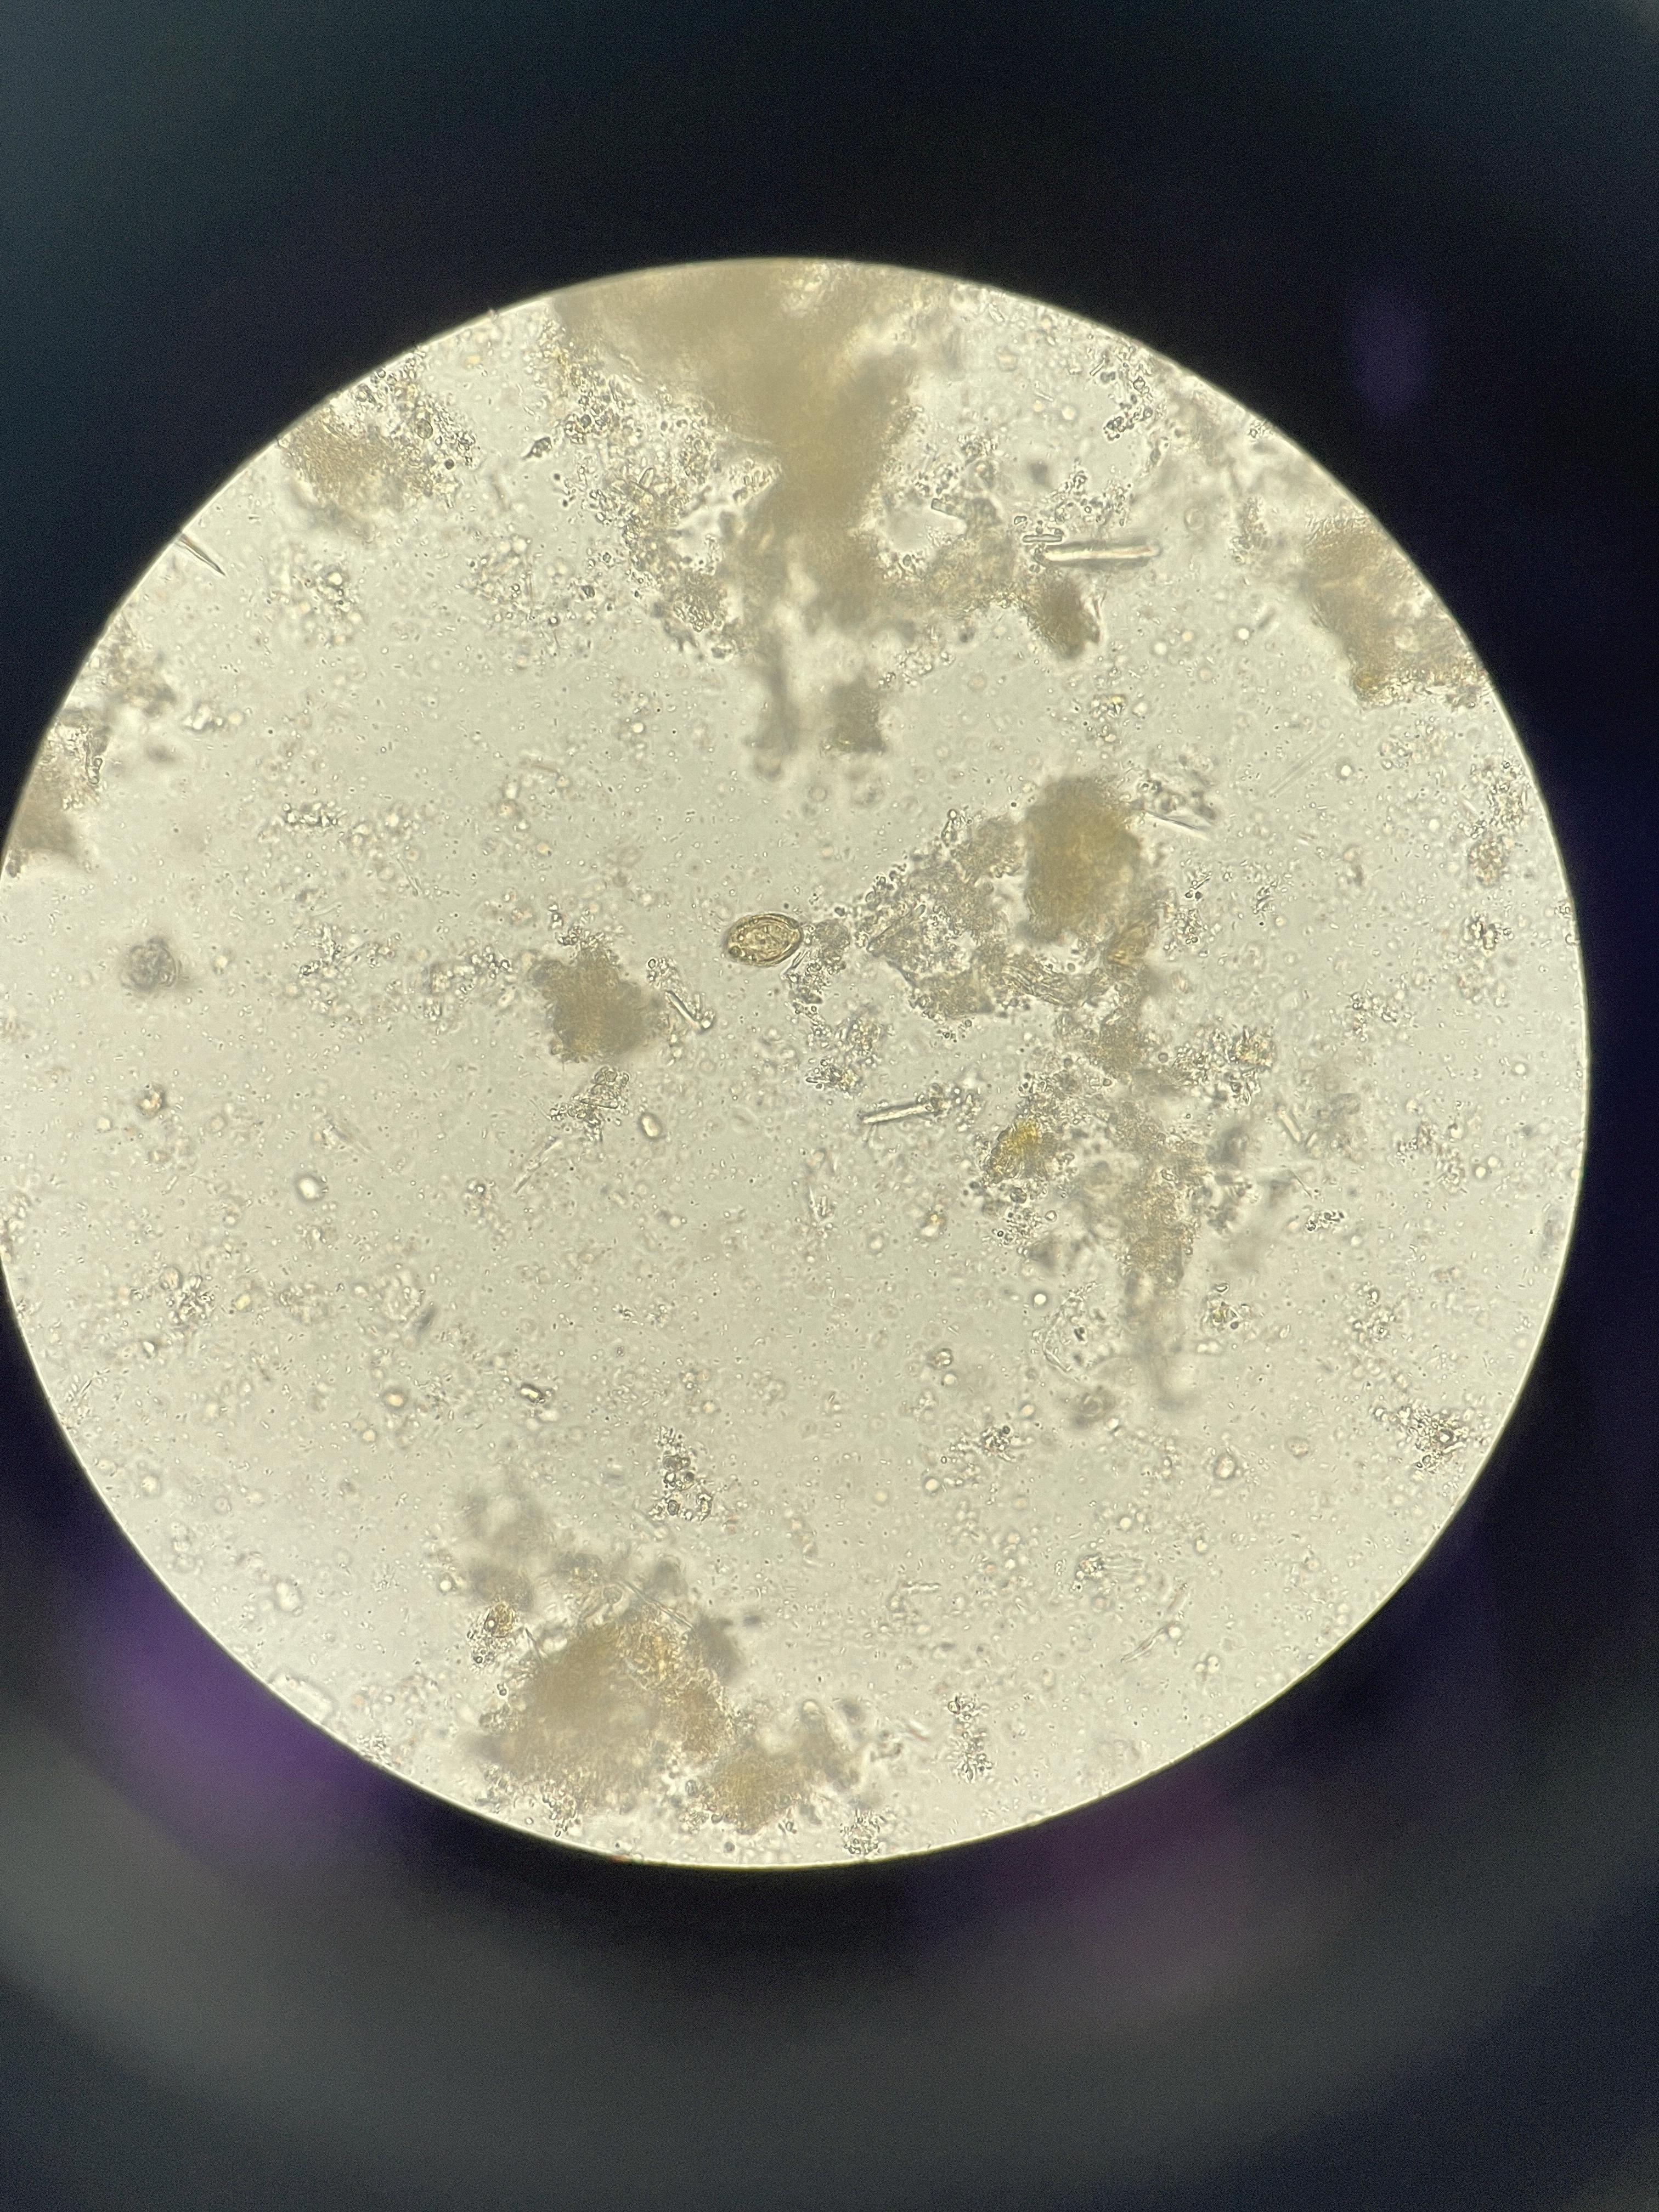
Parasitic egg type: Opisthorchis viverrine